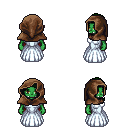
a pixel art fantasy rpg character, female body template, orc, green skin, underdress, red pants, green long hairstyle, cloth hood, four views (front, back, left, right), 2x2 character sprite sheet, small pixel art, hard edges, no anti-aliasing